Question: How do I get rid of the shadow in the red area below? I have seen other similar questions but don't know how to apply that here.

Live Demo: <URL>
CSS:-
'''
#list li{
border: 2px solid black;
border-top-width: 1px;
border-bottom-width: 1px;
padding: 4em;
z-index: 1;
}
#list li .tip{
position: absolute;
left: 200px;
top: 0px;
border: 2px solid black;
border-left-width: 0px;
z-index: 0;
display: none;
}
#list li:hover{
-moz-box-shadow: -5px 5px 5px black;
-webkit-box-shadow: -5px 5px 5px black;
box-shadow: -5px 5px 5px #555;
}
#list li:hover .tip{
-moz-box-shadow: -5px 5px 5px black;
-webkit-box-shadow: -5px 5px 5px black;
box-shadow: -5px 5px 5px #555;
}
'''
Html:-
'''
<ul id="list">
<li class="top">About Me
<div class="tip">Asas</div>
<li>Garage
<li class="bottom">My Blog
</ul>
'''
Please note that it is ok for me to use JS code tricks, if needed.
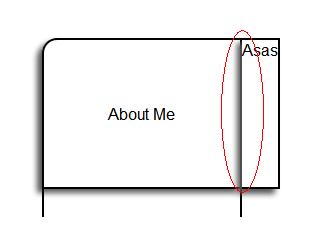
Answer: If I understand correctly, you are having problems with the middle li's having shadow, while you only want the first (and maybe last) li to have shadow.
If I understood correctly, you could use the li:first-child and li:last-child to set the shadow to the first and last element of your list.
But this is not the case. If you want to hide the left shadow on your .tip, you should set the first paramater of box-shadow to 0px. The first parameter is the horizontal offset.
Like here:
<URL>
Was this what you were looking for?